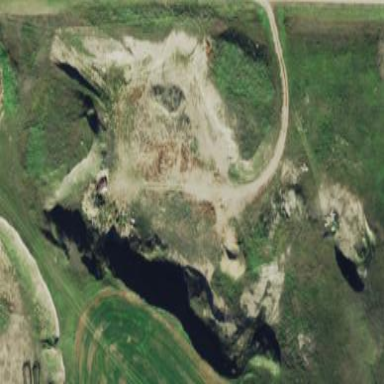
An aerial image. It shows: Quarry area.